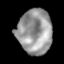
Tissue: lung
Cell type: Epithelial cells
Senescence score: 0.2392
Nuclear area (px): 1520
Mean DAPI intensity: 152.029